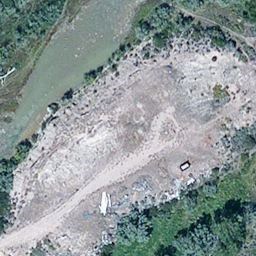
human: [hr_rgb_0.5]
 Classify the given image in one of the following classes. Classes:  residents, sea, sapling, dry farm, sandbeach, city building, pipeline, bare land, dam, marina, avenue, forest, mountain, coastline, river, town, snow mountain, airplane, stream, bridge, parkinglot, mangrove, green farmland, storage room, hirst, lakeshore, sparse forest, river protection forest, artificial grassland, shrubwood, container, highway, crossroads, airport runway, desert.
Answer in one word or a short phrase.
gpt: river